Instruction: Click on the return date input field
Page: home
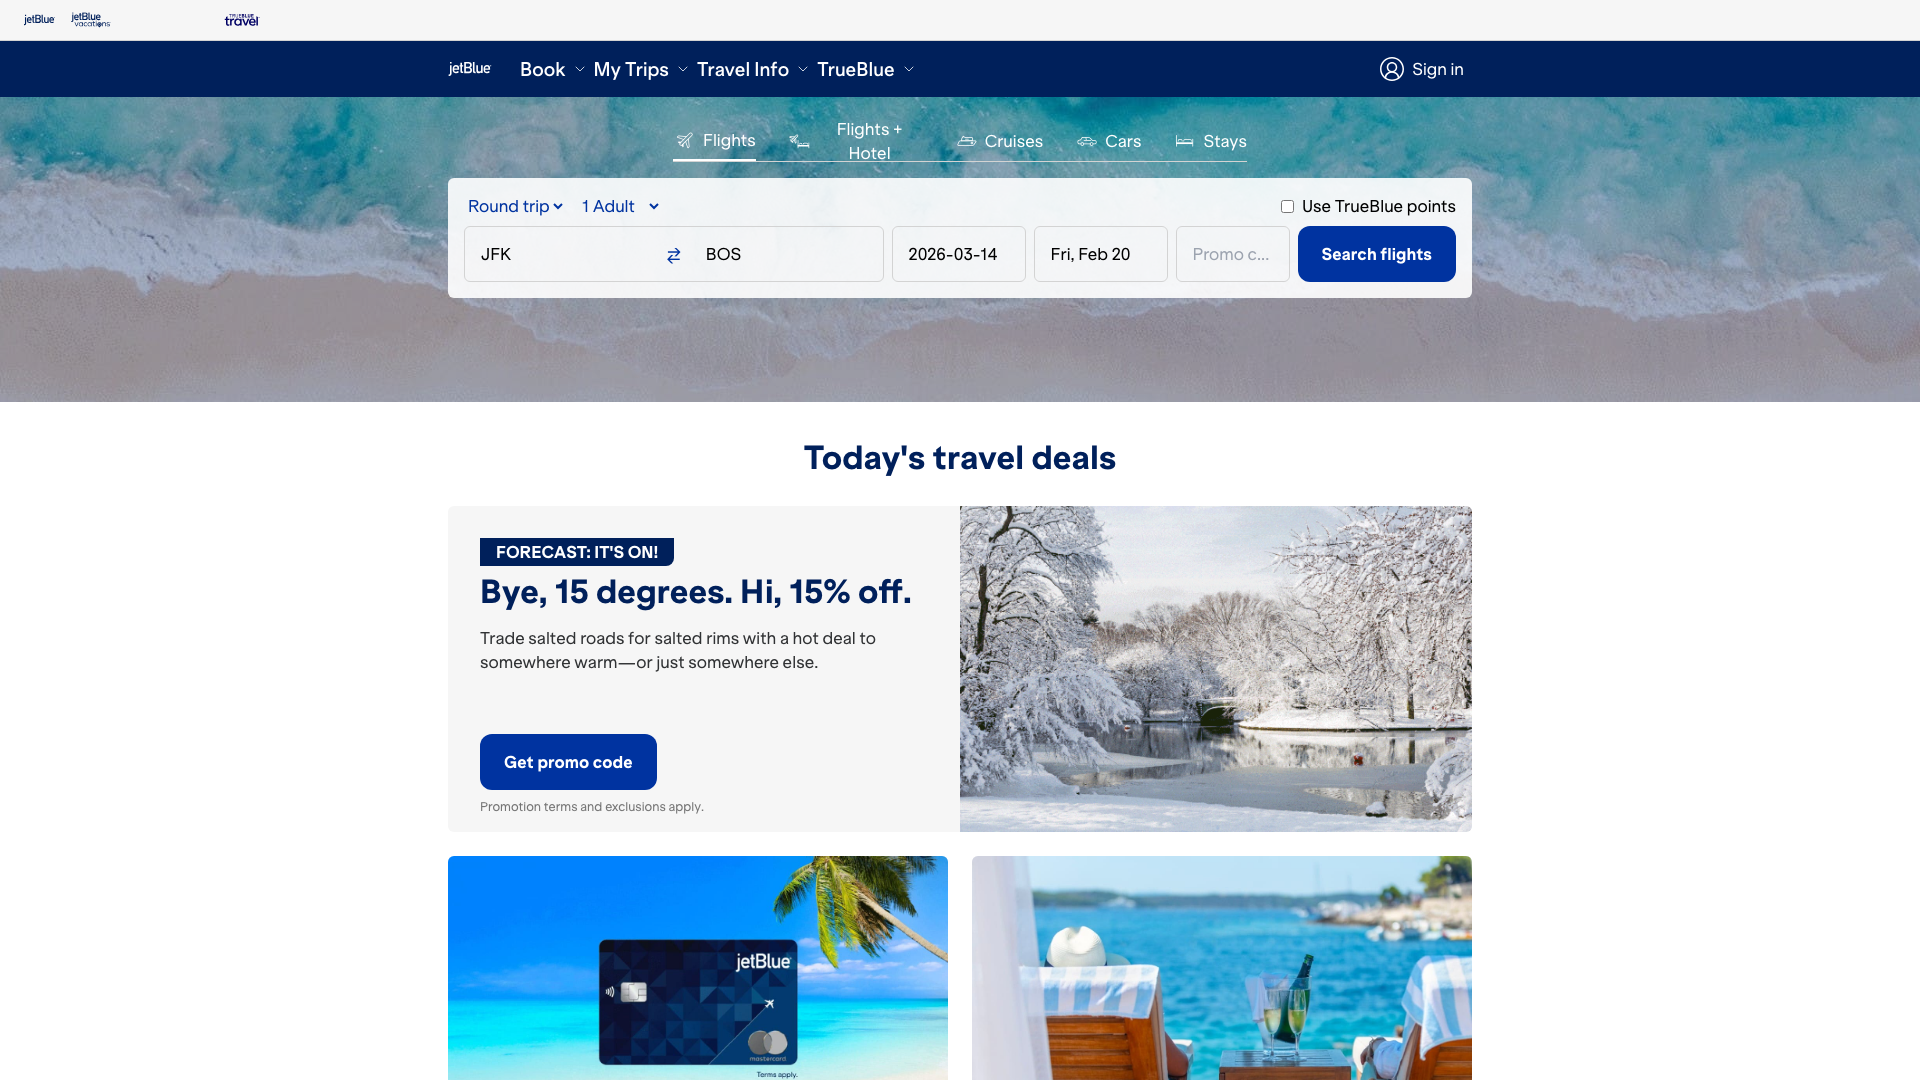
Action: click